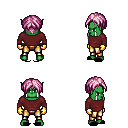
a pixel art fantasy rpg character, male body template, orc, green skin, maroon long-sleeve shirt, gold greaves, pink parted hairstyle, gold gloves, black slippers, four views (front, back, left, right), 2x2 character sprite sheet, small pixel art, hard edges, no anti-aliasing